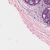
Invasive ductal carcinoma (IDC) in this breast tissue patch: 0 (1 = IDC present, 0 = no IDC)